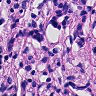
Metastatic tissue present: yes